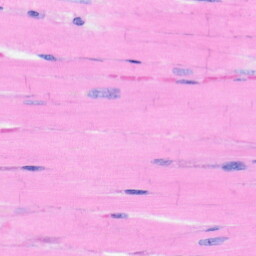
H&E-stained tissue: Heart